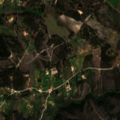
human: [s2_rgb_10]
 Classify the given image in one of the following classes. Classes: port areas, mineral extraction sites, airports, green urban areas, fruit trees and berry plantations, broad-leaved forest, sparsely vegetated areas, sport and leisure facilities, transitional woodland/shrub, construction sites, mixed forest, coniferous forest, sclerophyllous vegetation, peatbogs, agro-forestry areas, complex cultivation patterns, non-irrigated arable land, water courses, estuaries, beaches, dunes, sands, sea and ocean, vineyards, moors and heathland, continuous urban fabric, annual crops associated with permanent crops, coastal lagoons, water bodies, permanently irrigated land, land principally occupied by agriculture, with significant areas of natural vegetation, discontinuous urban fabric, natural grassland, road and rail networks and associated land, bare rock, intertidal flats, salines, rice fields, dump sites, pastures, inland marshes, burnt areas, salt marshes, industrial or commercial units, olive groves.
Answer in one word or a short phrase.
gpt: complex cultivation patterns, land principally occupied by agriculture, with significant areas of natural vegetation, mixed forest, sclerophyllous vegetation, transitional woodland/shrub